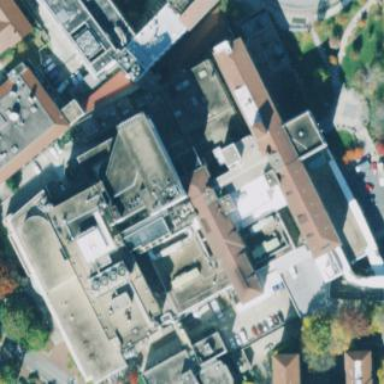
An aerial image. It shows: Hospital building serving as healthcare amenity.